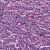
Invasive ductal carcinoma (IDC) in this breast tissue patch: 1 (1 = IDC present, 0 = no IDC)